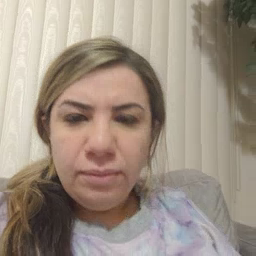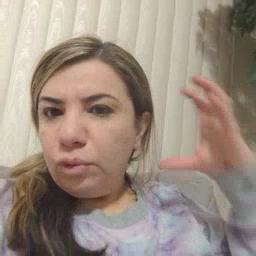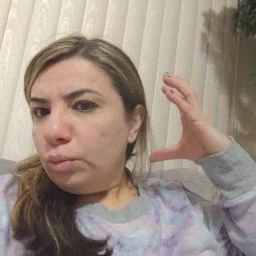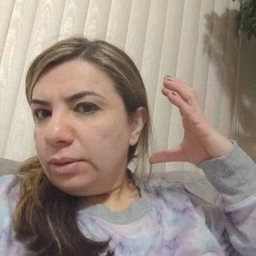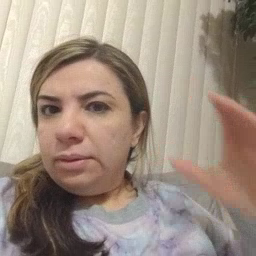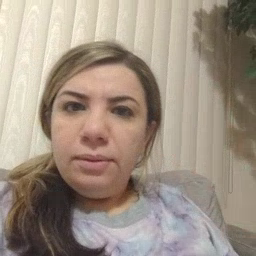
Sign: radio